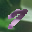
Label: 7